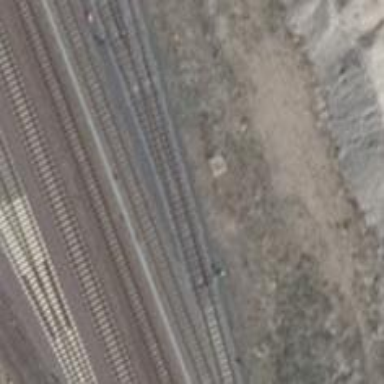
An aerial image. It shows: Railway switch.